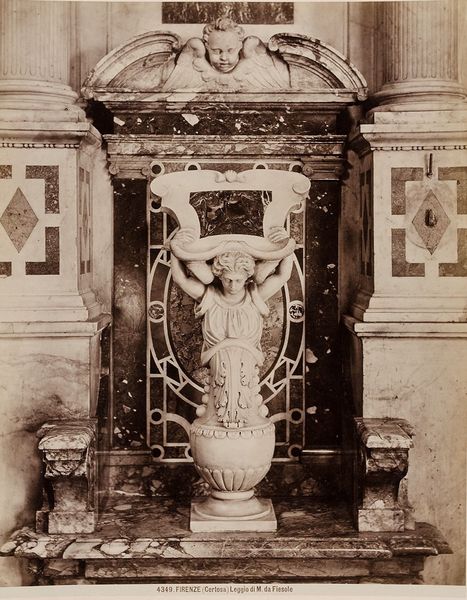
Titel: Fotografie
Künstler: Giacomo Brogi
Standort: Hamburg
Institution: Museum für Kunst und Gewerbe Hamburg
Schlagwörter: skulptur, plastik, foto, fotografie, photographie, kloster, photo, abtei, konvent, albumin, kirchenausstattung, bildhauerkunst, san, lichtbild, sachfotografie, lorenzo, bildwerke, angewandte und bildende kunst, hessische systematik, schwarzweißpositivverfahren, silbersalzverfahren, schwarzweißfotografie, objektstudien, sachphotographie, albuminpapier, certosa, galluzzo